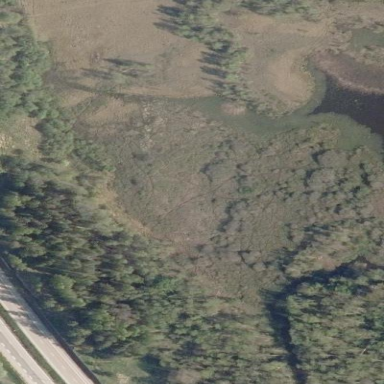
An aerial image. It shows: Beautiful wet meadow natural wetland.